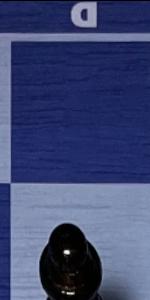
Label: Empty